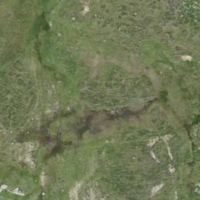
EUNIS habitat code: 23
Species observed at this site:
Marmota marmota